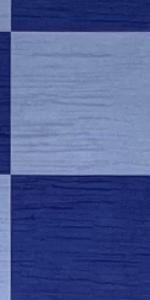
Label: Empty